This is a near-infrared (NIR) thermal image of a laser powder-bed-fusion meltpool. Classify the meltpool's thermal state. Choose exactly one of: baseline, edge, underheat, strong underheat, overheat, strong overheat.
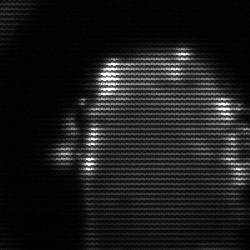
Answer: baseline